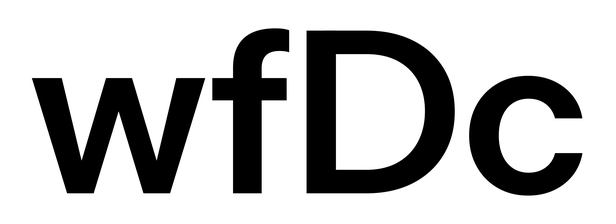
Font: InstrumentSans_SemiBold